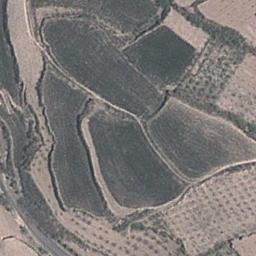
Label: terrace